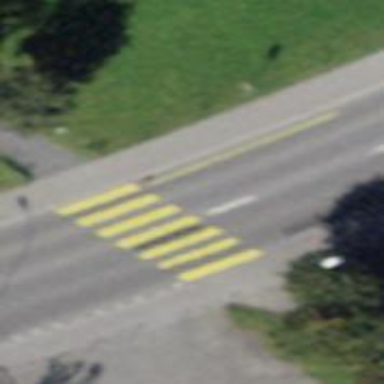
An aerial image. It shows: Zebra crossing on the road.